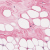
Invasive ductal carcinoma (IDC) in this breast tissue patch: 0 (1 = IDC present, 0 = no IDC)